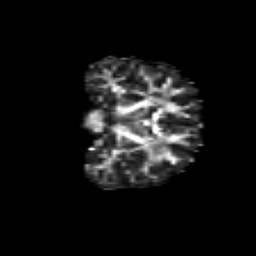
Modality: FA
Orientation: coronal
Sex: female
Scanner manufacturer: siemens
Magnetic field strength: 3 T
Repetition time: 5 s
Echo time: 0.071 s